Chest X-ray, PA view. Patient: 37 years old, sex F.
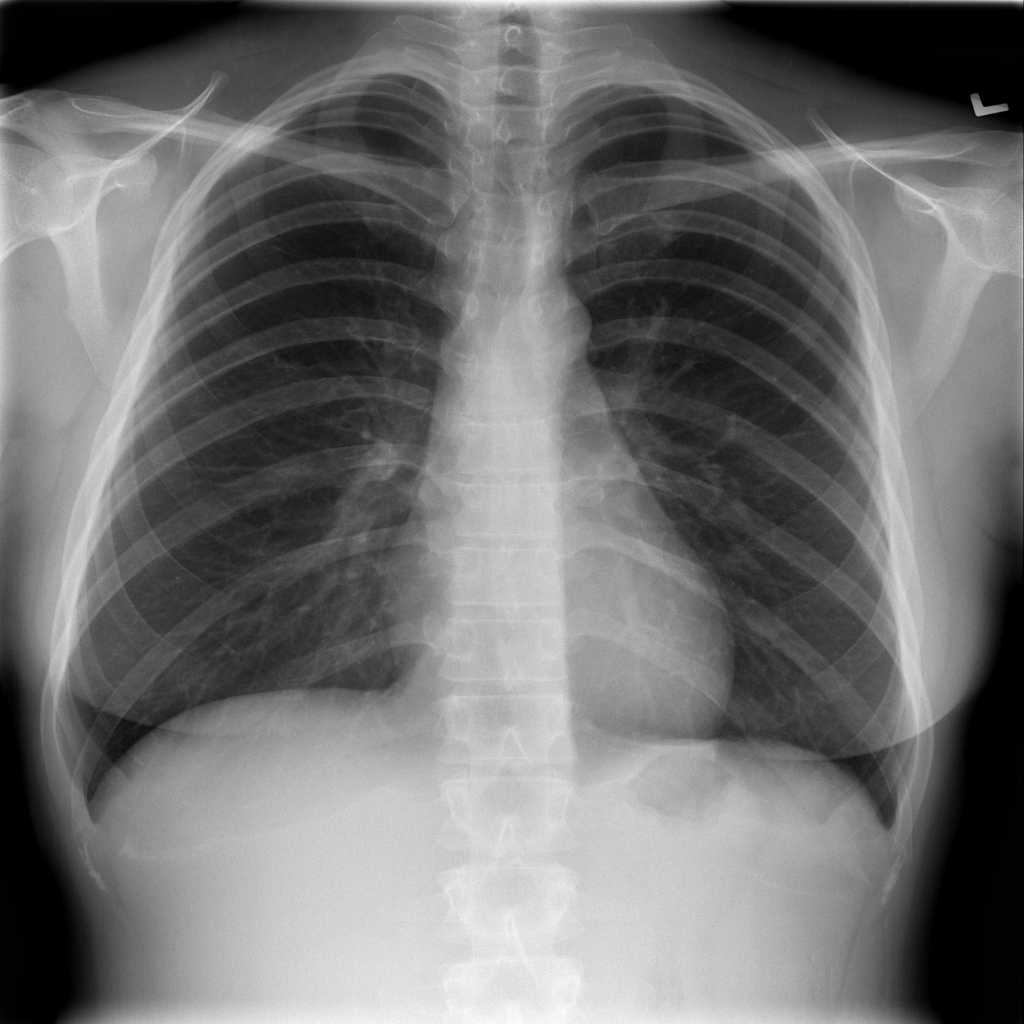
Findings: No Finding